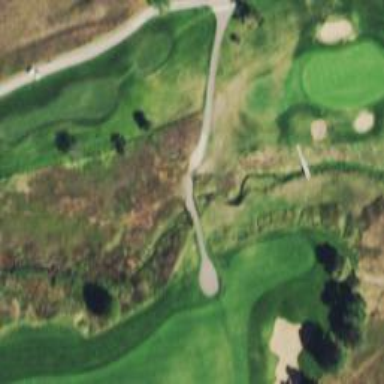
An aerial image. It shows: Well-maintained path that is grade1 cartpath for golf.